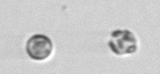
Label: Thalassiosira_sp_aff_mala